Question: The received data is like this:

Inside each item, there is an object, 'customer', I have an identical class for that. How can I convert them using Json.net?
I have tried the followings:
'''
var data = JsonConvert.DeserializeObject<List<customer>>(val);
'''
and adding another class:
'''
public class customerJson
{
public Customer customer{ get; set; }
}
'''
And trying to deserialize it:
'''
var data = JsonConvert.DeserializeObject<List<customerJson>>(val);
'''
With both of them I get an exception:
> Cannot deserialize the current JSON object (e.g. {"name":"value"}) into type 'System.Collections.Generic.List'1[customer]' because the type requires a JSON array (e.g. [1,2,3]) to deserialize correctly.
To fix this error either change the JSON to a JSON array (e.g. [1,2,3]) or change the deserialized type so that it is a normal .NET type (e.g. not a primitive type like integer, not a collection type like an array or List) that can be deserialized from a JSON object. JsonObjectAttribute can also be added to the type to force it to deserialize from a JSON object.
Path 'rows', line 1, position 8.
Data:
'''
{"rows":[{"id":"232333","name":"nam"},{"id":"<PHONE>","name":"2ndName"}]}
'''
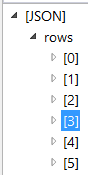
Answer: If I read your json data structure correctly you would want this:
'''
public class Root
{
public List<Customer> rows { get; set; }
}
'''
and
'''
var data = JsonConvert.DeserializeObject<Root>(val);
'''
Tested code:
'''
void Main()
{
var test = JsonConvert.DeserializeObject<Root>("{"rows":[{"id":"232333","name":"nam"},{"id":"<PHONE>","name":"2ndName"}]}");
Console.WriteLine(test.rows[0].id); // prints 232333
}
public class Customer
{
public int id { get; set; }
}
public class Root
{
public List<Customer> rows { get; set; }
}
'''